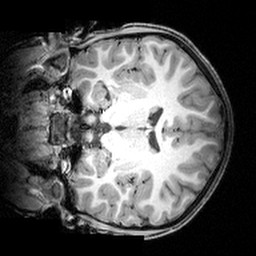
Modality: T1w
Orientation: coronal
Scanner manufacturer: siemens
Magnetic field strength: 3 T
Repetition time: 1.9 s
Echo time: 0.00397 s